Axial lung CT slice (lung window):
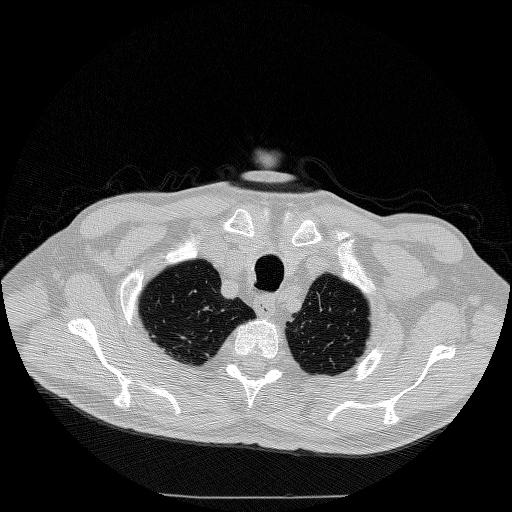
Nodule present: no